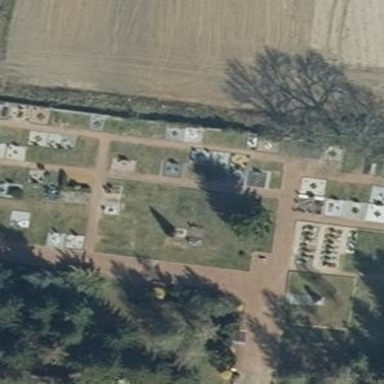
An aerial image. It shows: Grave yard.